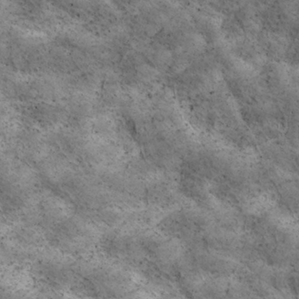
Label: non_frost